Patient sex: F
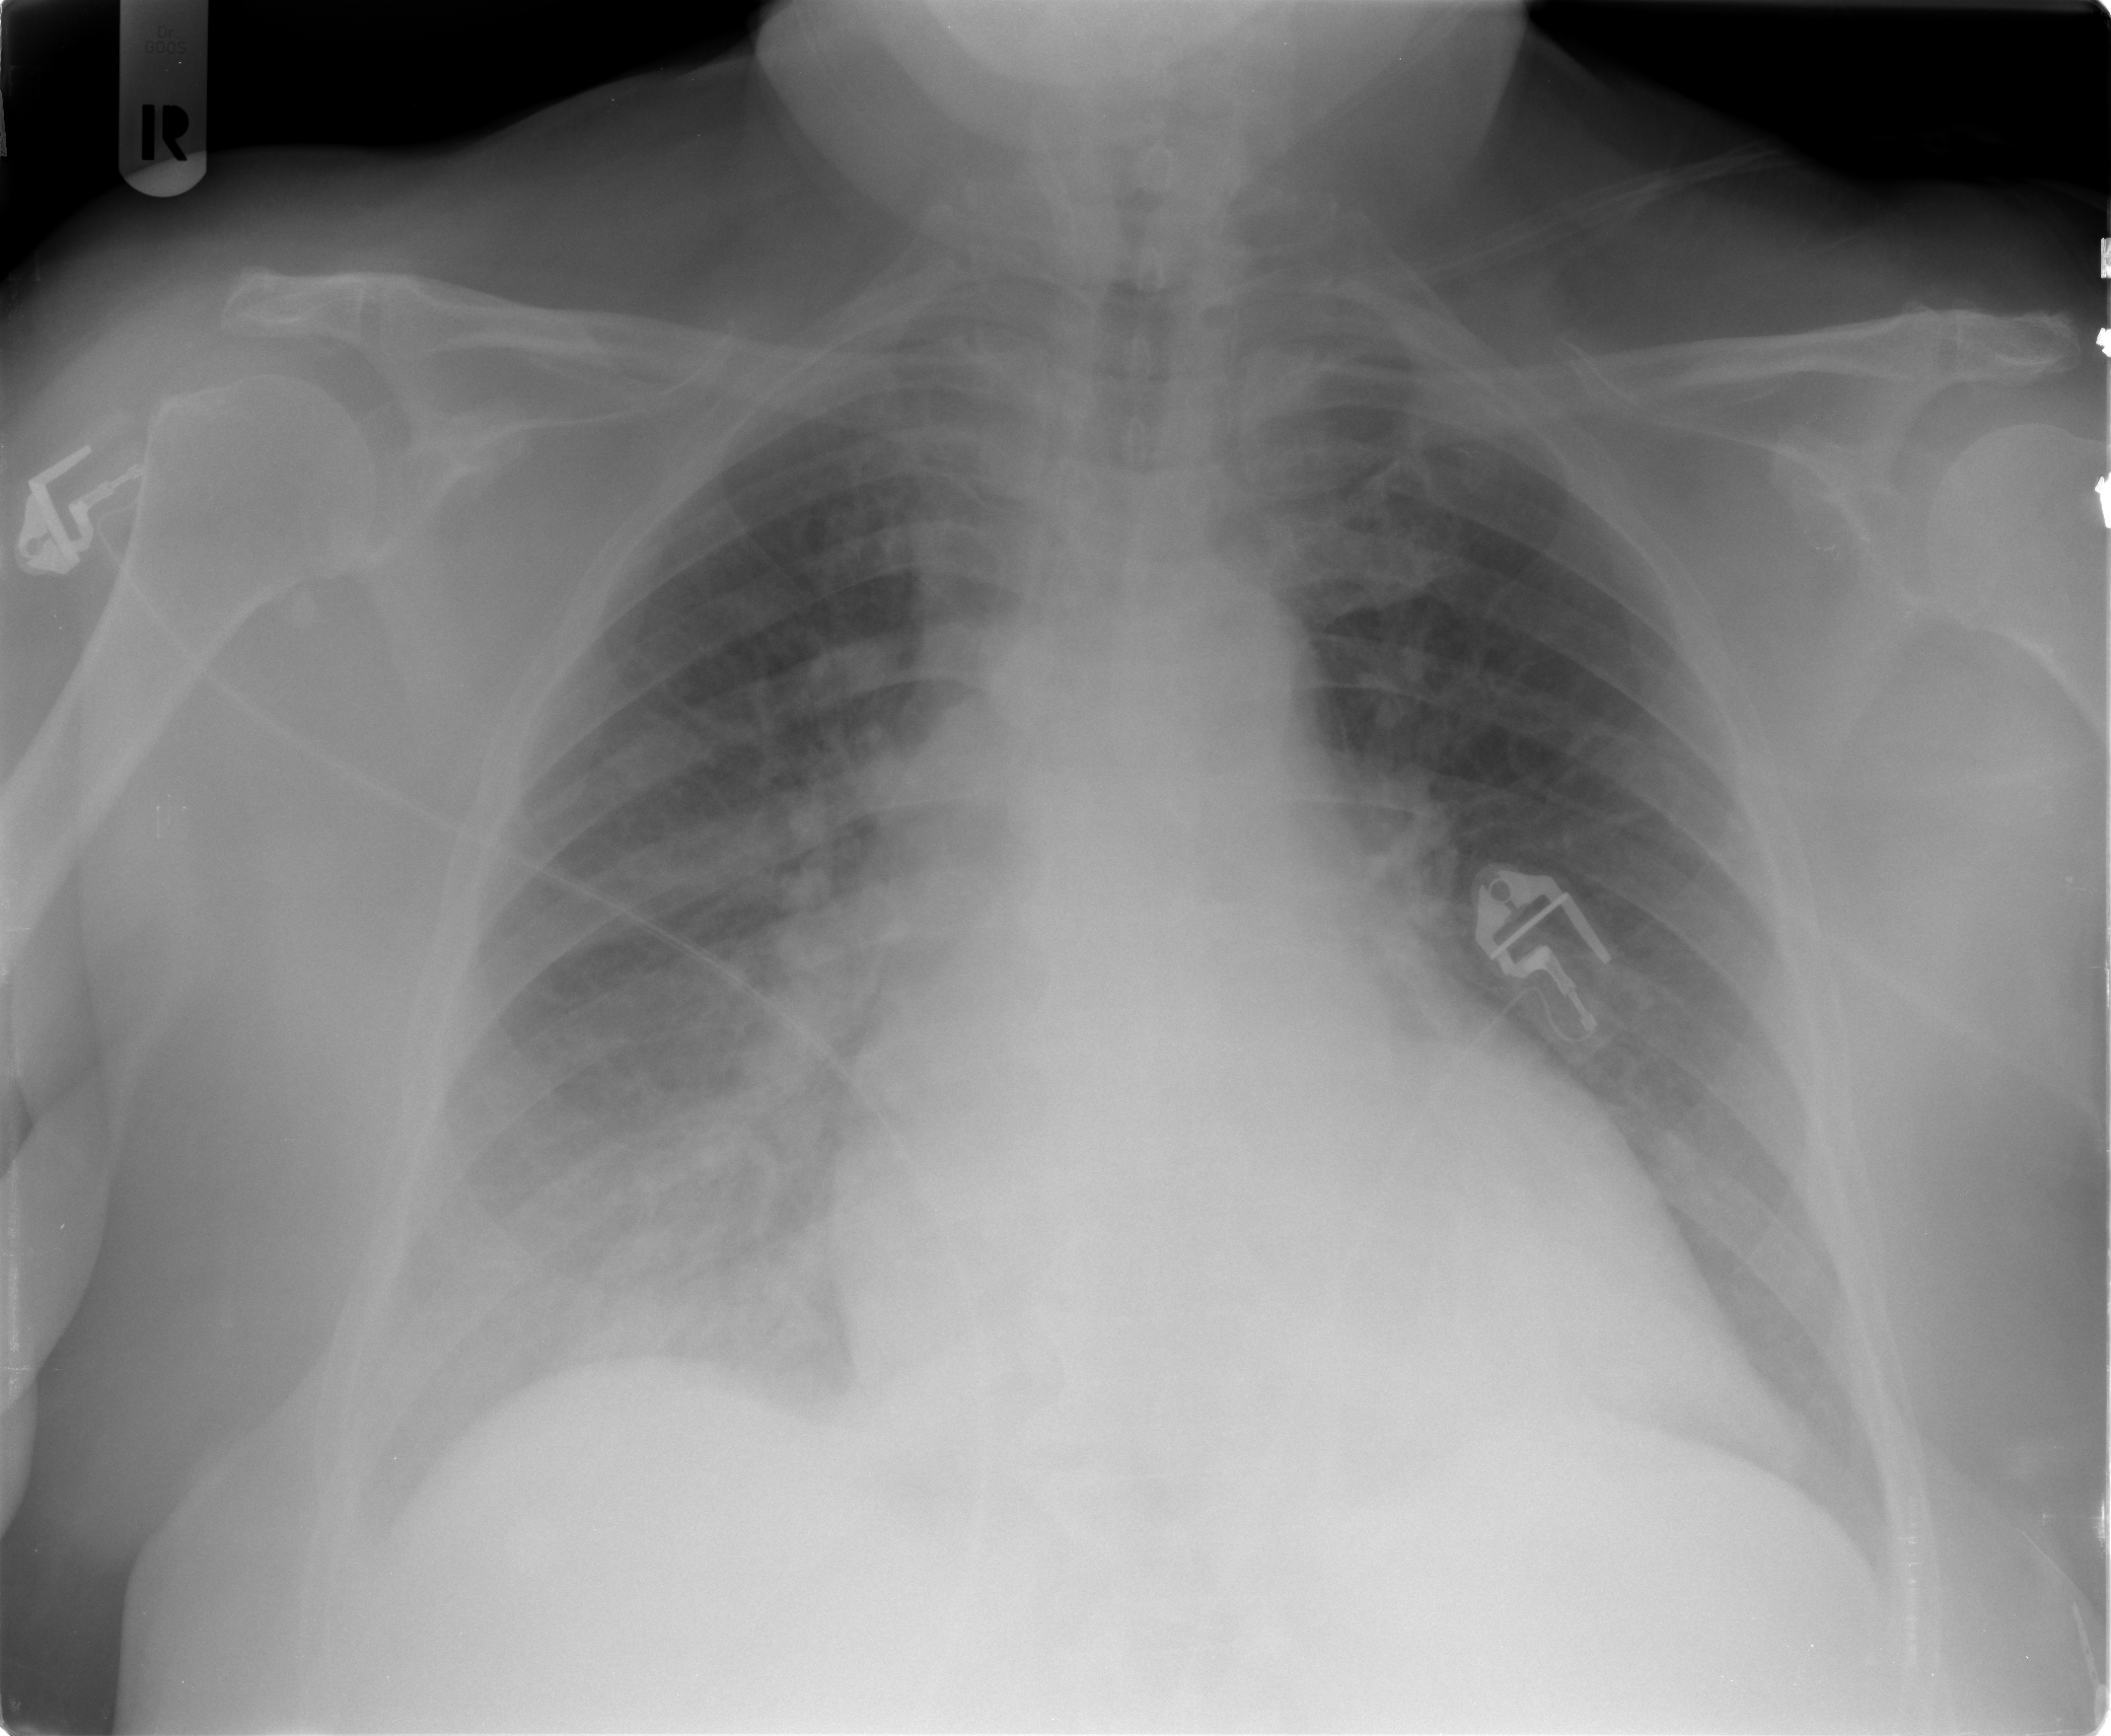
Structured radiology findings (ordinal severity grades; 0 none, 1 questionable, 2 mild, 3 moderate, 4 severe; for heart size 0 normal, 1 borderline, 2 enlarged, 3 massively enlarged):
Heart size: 2
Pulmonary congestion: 2
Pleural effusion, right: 0
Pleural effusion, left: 0
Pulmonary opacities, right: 2
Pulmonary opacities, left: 0
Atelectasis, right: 2
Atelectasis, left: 0